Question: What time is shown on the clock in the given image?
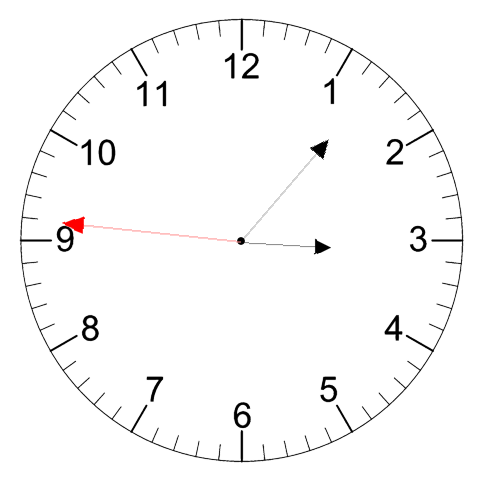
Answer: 03:06:46